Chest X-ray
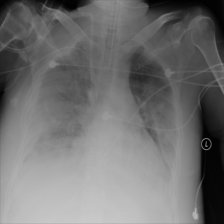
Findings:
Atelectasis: negative
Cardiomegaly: negative
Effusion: positive
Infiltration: positive
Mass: negative
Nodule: negative
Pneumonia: negative
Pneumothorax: negative
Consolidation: negative
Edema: negative
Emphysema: negative
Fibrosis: negative
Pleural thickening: negative
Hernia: negative